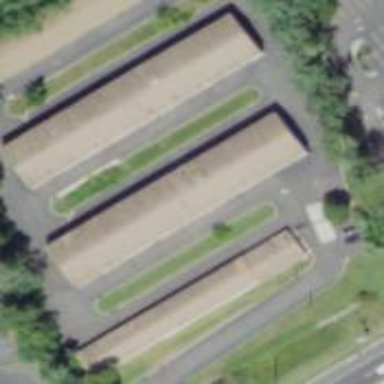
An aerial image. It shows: Building used for storage rental.